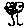
Label: tree